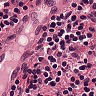
Metastatic tissue present: no